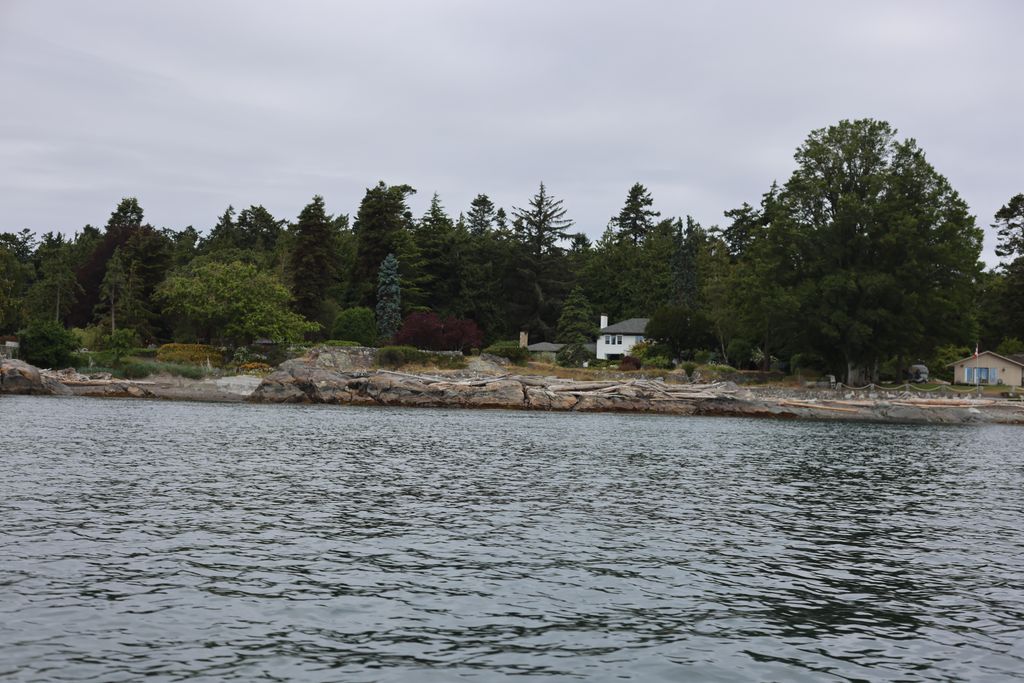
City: victoria